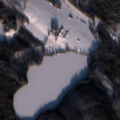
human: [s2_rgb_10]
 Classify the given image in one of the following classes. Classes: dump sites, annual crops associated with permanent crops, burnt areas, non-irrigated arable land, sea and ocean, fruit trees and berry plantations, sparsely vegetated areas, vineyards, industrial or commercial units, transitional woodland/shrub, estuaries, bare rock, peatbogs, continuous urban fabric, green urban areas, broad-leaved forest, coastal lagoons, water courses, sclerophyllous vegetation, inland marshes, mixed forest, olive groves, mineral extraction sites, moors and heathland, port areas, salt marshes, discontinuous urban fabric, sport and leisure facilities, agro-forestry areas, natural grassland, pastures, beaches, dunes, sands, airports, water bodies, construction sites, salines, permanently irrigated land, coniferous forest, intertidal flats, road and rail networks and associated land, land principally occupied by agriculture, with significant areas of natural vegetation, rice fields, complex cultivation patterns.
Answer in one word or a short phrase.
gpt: non-irrigated arable land, coniferous forest, mixed forest, transitional woodland/shrub, water bodies